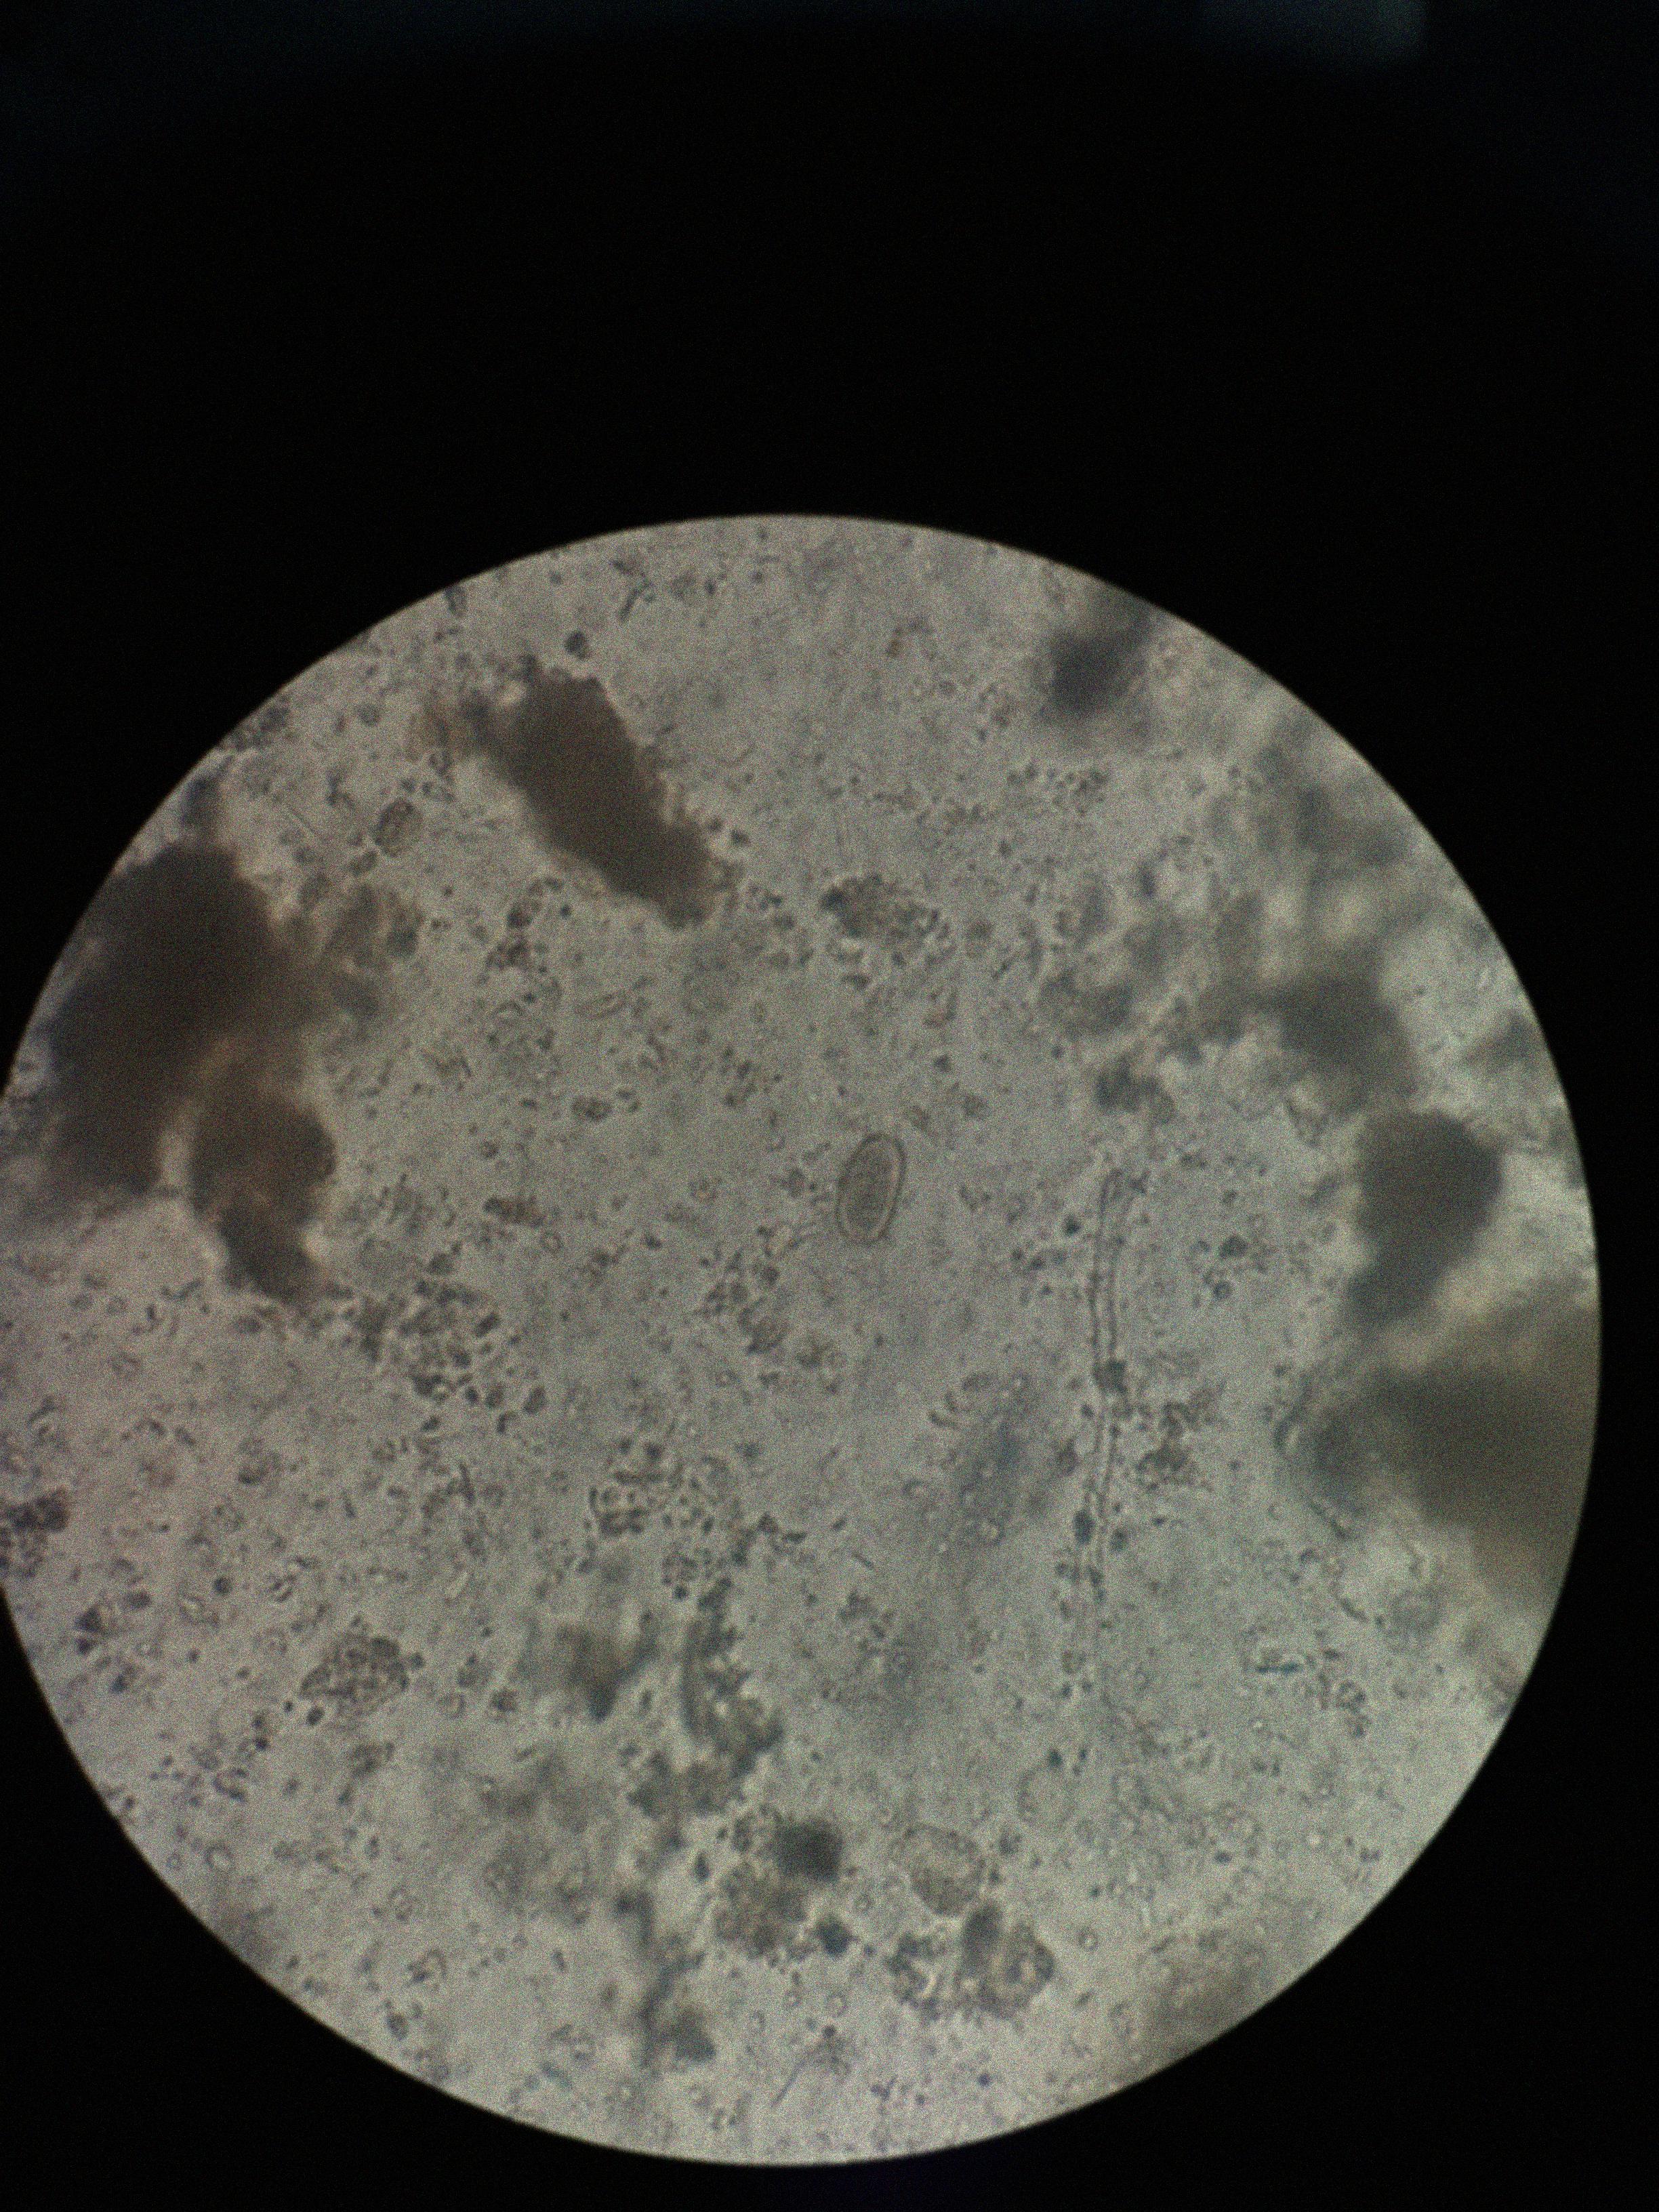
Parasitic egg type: Capillaria philippinensis